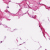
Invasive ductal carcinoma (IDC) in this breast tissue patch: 0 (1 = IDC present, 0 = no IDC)